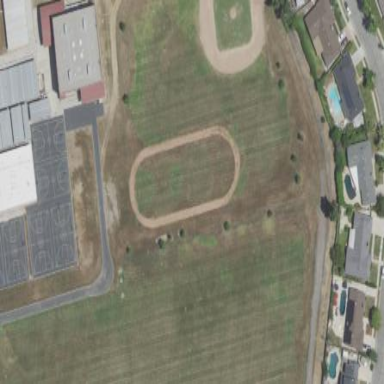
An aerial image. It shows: Track on dirt surface within leisure land area.